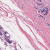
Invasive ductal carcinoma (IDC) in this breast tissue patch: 1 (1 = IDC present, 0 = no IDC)